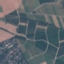
Land use / land cover: PermanentCrop